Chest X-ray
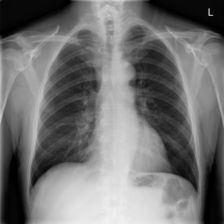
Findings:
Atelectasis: negative
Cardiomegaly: negative
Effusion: negative
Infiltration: negative
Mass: negative
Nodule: negative
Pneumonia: negative
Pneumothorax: negative
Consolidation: negative
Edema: negative
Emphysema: negative
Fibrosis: negative
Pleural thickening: negative
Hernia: negative